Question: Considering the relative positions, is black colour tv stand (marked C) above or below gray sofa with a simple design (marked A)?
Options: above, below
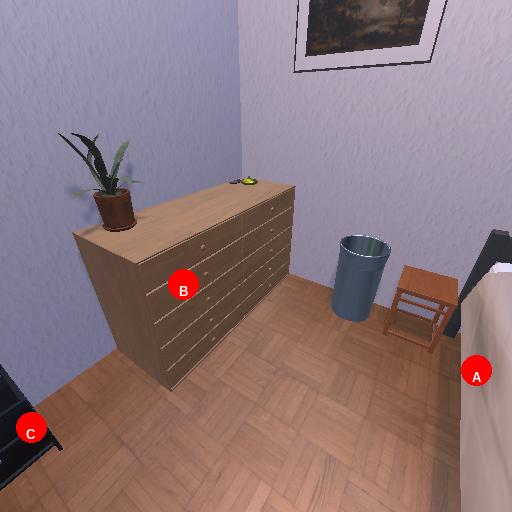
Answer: above